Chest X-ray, AP view. Patient: 49 years old, sex M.
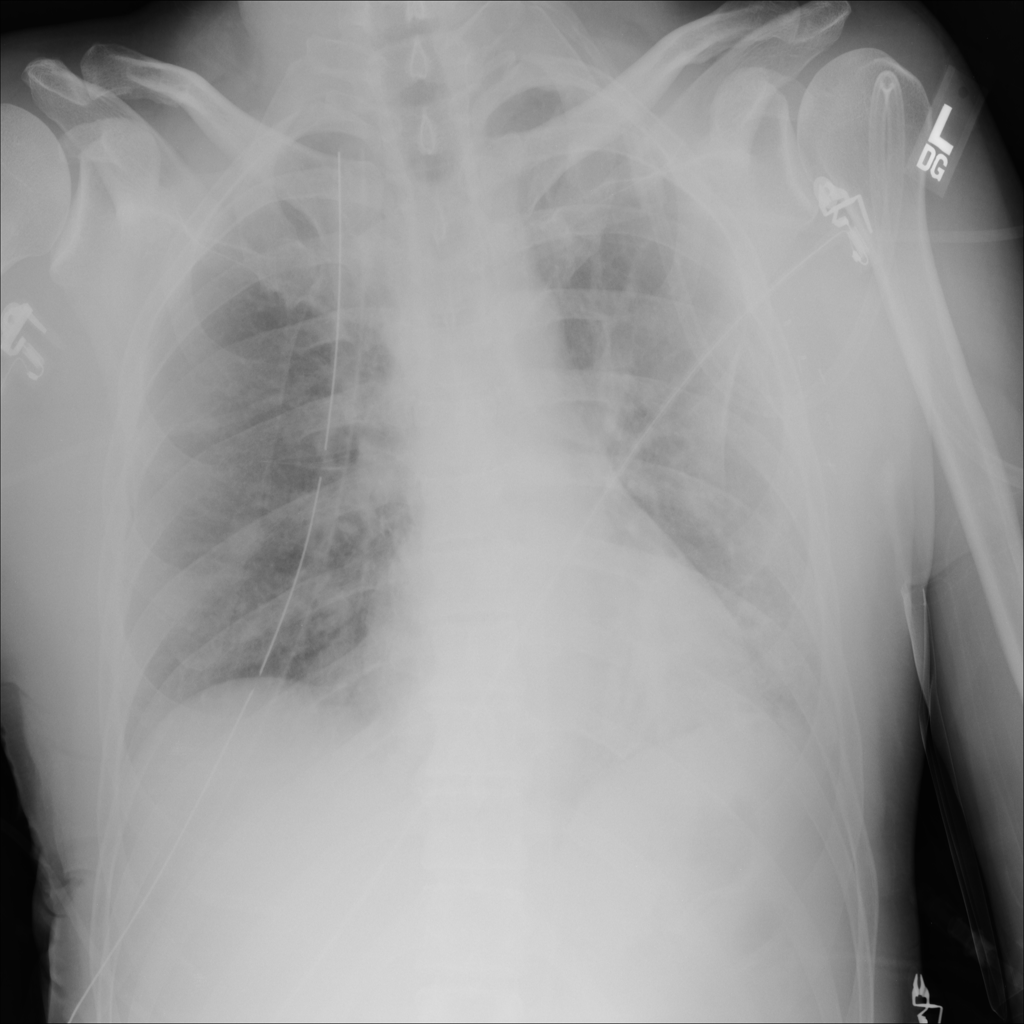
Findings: No Finding